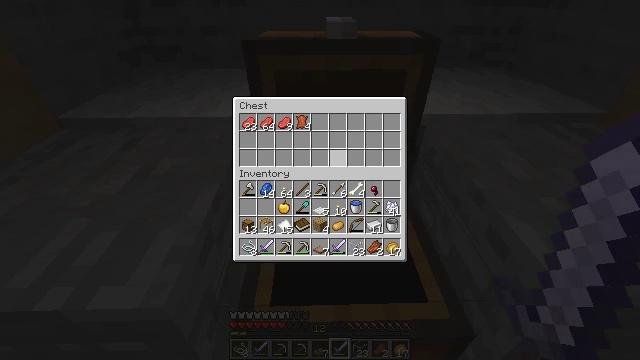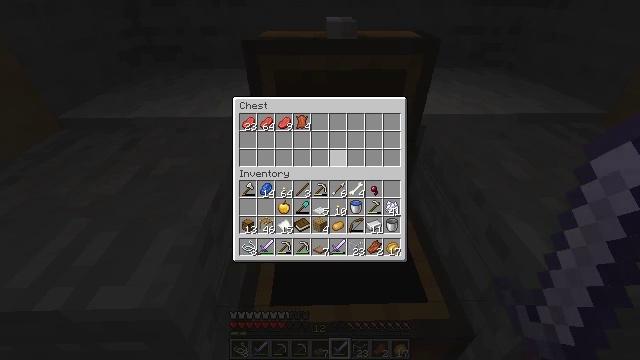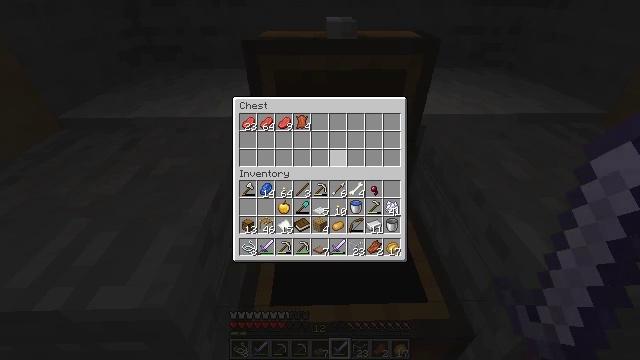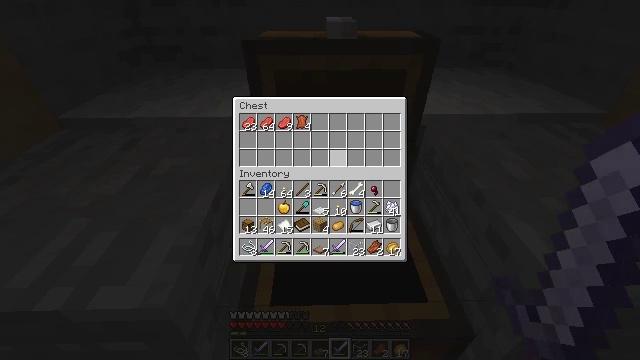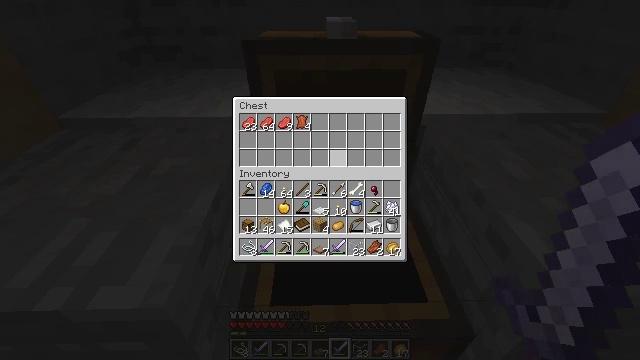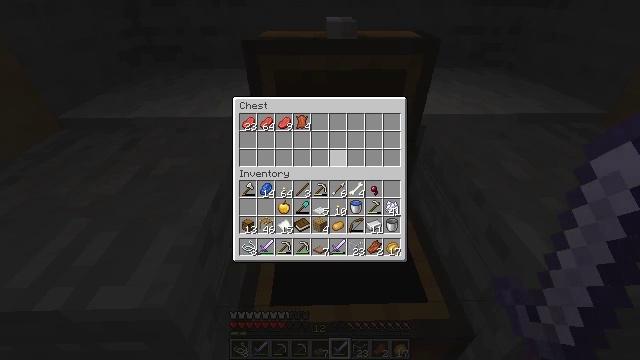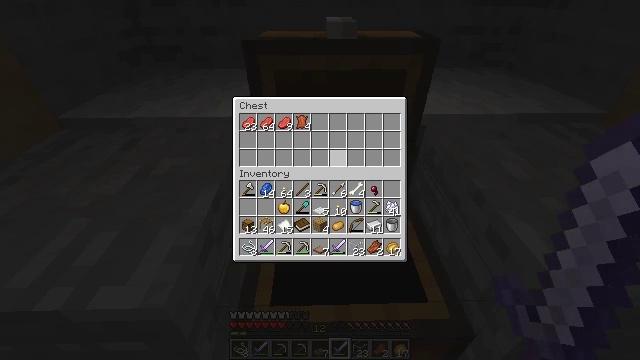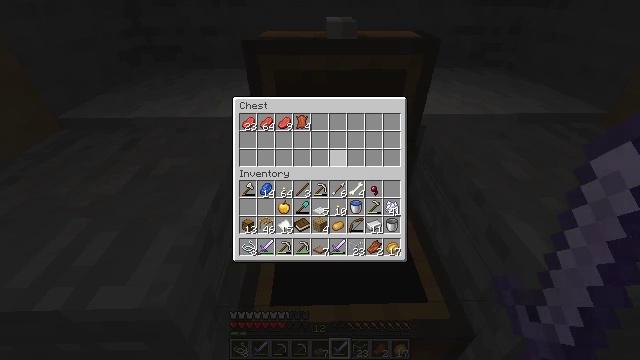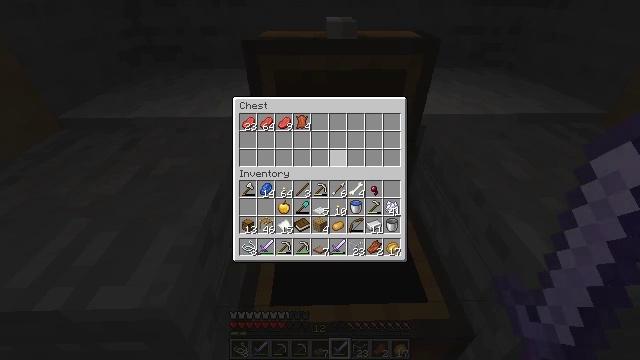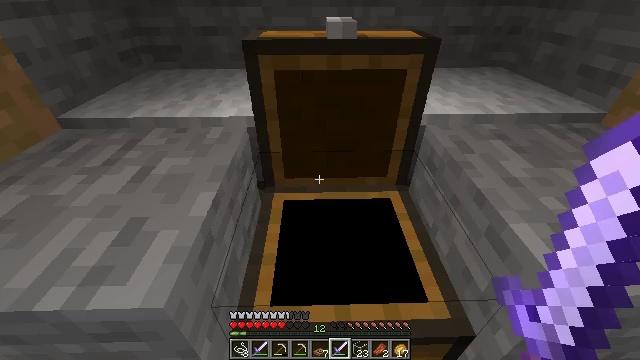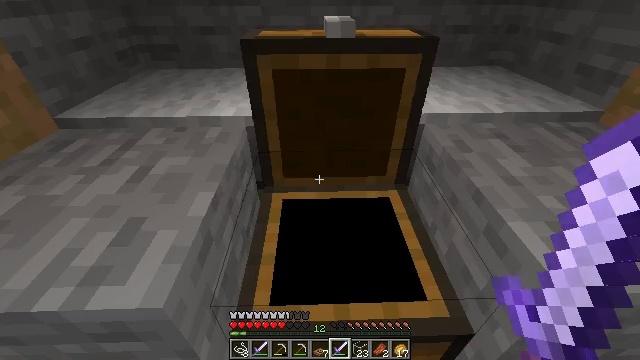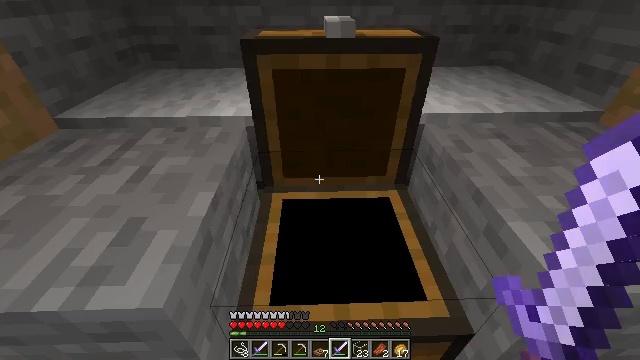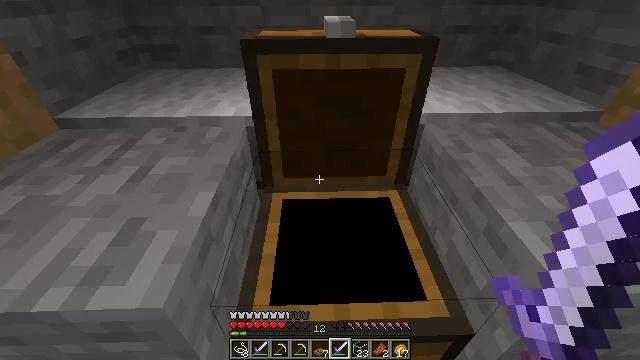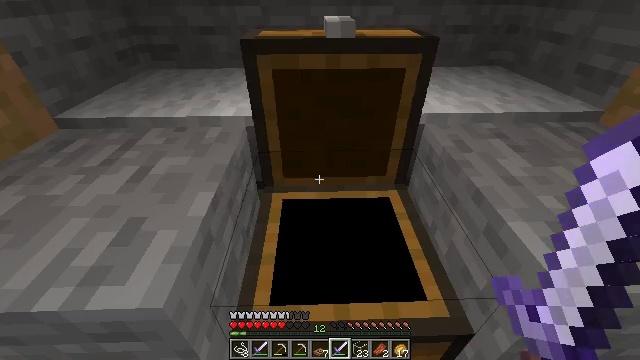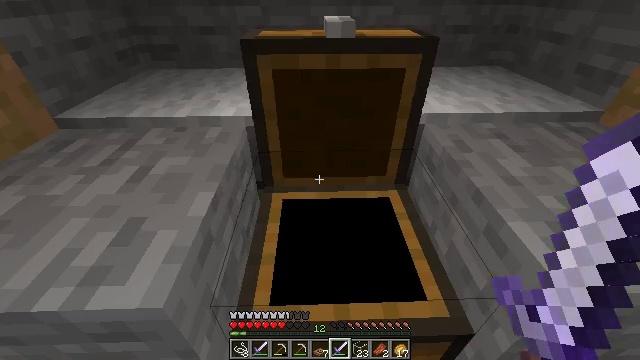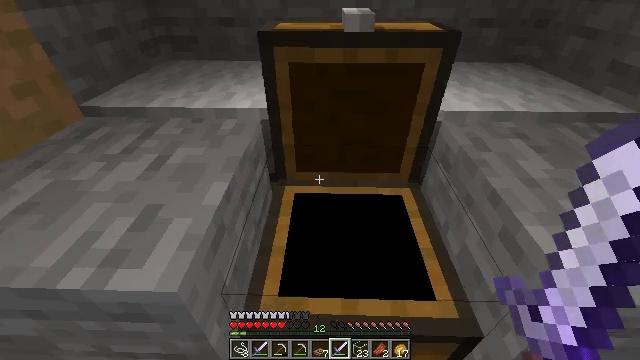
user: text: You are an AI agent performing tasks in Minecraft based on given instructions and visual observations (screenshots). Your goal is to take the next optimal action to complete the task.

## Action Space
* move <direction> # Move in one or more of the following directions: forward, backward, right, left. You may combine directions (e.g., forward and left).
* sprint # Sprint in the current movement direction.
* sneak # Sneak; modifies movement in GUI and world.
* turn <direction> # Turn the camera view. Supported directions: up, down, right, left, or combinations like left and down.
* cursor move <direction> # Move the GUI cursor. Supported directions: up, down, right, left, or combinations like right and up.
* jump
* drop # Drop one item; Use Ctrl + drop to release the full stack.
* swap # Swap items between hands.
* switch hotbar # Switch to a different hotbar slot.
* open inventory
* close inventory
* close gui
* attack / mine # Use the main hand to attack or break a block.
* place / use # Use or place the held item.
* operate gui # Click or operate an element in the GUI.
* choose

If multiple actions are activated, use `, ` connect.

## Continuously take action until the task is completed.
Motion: motion action
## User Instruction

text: Open the crafting table and craft a book.
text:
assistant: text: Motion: no_op
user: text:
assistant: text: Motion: no_op
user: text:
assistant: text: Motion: no_op
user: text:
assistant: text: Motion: no_op
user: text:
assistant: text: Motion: no_op
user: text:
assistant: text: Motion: no_op
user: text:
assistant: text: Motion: no_op
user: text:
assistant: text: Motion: no_op
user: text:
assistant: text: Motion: no_op
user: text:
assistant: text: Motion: close gui
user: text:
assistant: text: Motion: no_op
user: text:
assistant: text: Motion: no_op
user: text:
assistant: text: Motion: no_op
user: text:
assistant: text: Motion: no_op
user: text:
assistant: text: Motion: turn left and down
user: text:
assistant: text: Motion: turn left and down
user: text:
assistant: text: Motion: turn left
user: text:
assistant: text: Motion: turn left and up
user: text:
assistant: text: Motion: turn left and up
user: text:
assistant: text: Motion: turn left and up
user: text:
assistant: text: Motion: turn up
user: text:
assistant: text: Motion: move forward
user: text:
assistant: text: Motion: move forward
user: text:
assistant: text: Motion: move forward, turn up
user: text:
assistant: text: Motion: move forward, turn left and up
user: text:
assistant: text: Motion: move forward, turn left and up
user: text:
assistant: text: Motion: move forward
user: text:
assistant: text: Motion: move forward
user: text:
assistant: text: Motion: move forward, sprint
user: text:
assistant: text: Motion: move forward, sprint